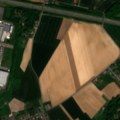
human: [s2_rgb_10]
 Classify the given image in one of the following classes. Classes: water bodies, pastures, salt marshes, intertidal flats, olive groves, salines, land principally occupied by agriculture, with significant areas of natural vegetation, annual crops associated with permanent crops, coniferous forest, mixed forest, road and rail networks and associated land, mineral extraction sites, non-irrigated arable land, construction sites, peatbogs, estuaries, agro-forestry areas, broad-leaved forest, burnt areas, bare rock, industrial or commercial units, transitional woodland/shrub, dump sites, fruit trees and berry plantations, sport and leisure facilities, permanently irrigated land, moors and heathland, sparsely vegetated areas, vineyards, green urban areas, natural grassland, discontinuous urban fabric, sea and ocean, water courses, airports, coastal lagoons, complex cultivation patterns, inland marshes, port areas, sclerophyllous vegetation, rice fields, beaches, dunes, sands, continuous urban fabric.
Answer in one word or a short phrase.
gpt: discontinuous urban fabric, industrial or commercial units, non-irrigated arable land, complex cultivation patterns, moors and heathland